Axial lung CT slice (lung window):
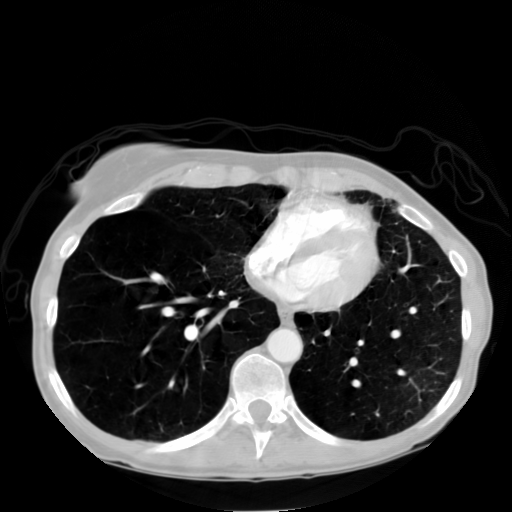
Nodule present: no